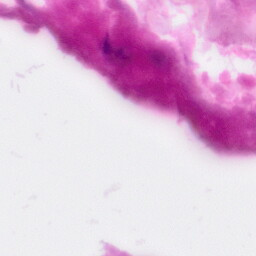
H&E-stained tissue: Pancreatic